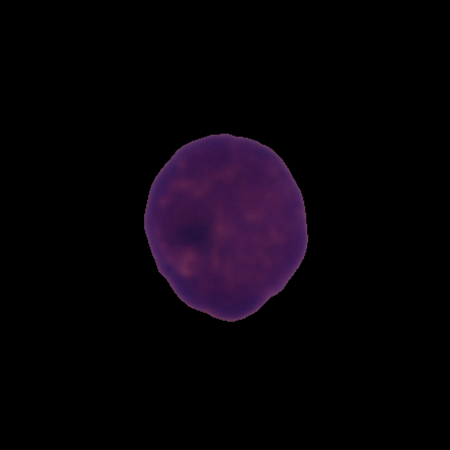
Label: healthy